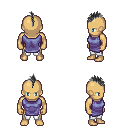
a pixel art fantasy rpg character, male body template, human, tanned skin, chain tabard jacket, white pants, gray mohawk hairstyle, four views (front, back, left, right), 2x2 character sprite sheet, small pixel art, hard edges, no anti-aliasing